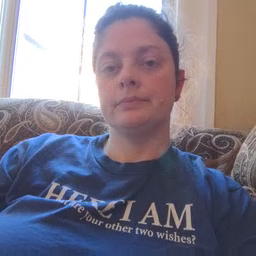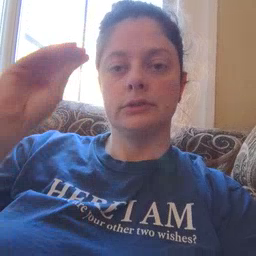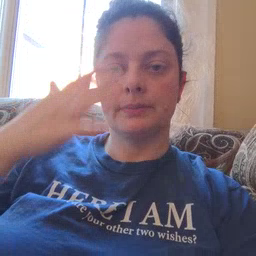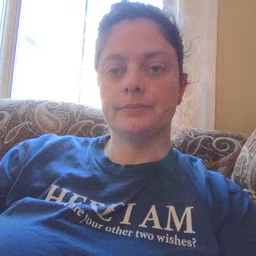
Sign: sun